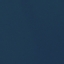
Land use / land cover: SeaLake